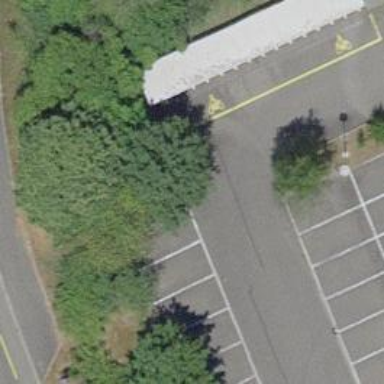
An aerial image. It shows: Asphalt parking aisle off service road.